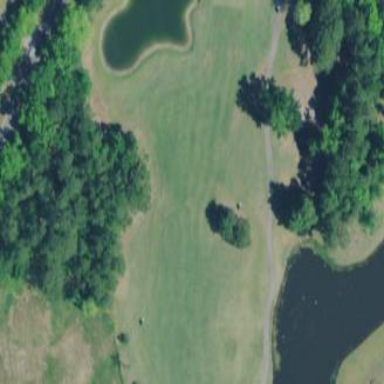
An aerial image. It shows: Golf fairway surrounded by grass.